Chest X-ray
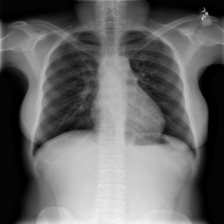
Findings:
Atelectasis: negative
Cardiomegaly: negative
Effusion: negative
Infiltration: negative
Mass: negative
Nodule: negative
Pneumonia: negative
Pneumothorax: negative
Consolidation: negative
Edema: negative
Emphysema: negative
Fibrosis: negative
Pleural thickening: negative
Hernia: negative